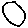
Label: circle